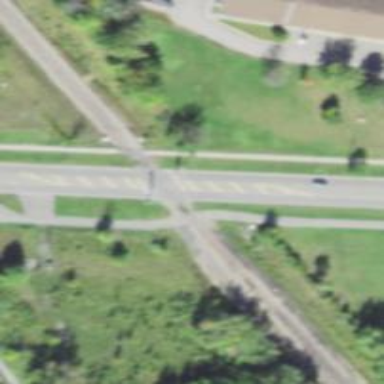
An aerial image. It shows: Railway crossing.